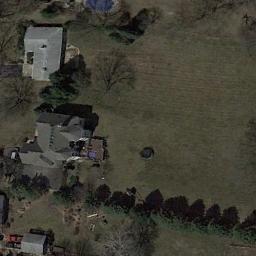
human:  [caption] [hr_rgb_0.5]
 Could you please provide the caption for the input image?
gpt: There are several houses of different sizes in sparse residential areas surrounded by open spaces .

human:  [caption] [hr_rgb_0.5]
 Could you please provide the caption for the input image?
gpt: There are several buildings of different shapes in the sparse residential .

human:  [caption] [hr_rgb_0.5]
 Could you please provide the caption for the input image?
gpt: The sparse residential is on the bare land next to some trees .

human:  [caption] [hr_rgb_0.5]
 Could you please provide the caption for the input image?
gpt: At the intersection of two roads, There are several sparse residences .

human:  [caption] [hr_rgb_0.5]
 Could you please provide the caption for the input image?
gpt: A sparse residential area with several buildings and green trees .